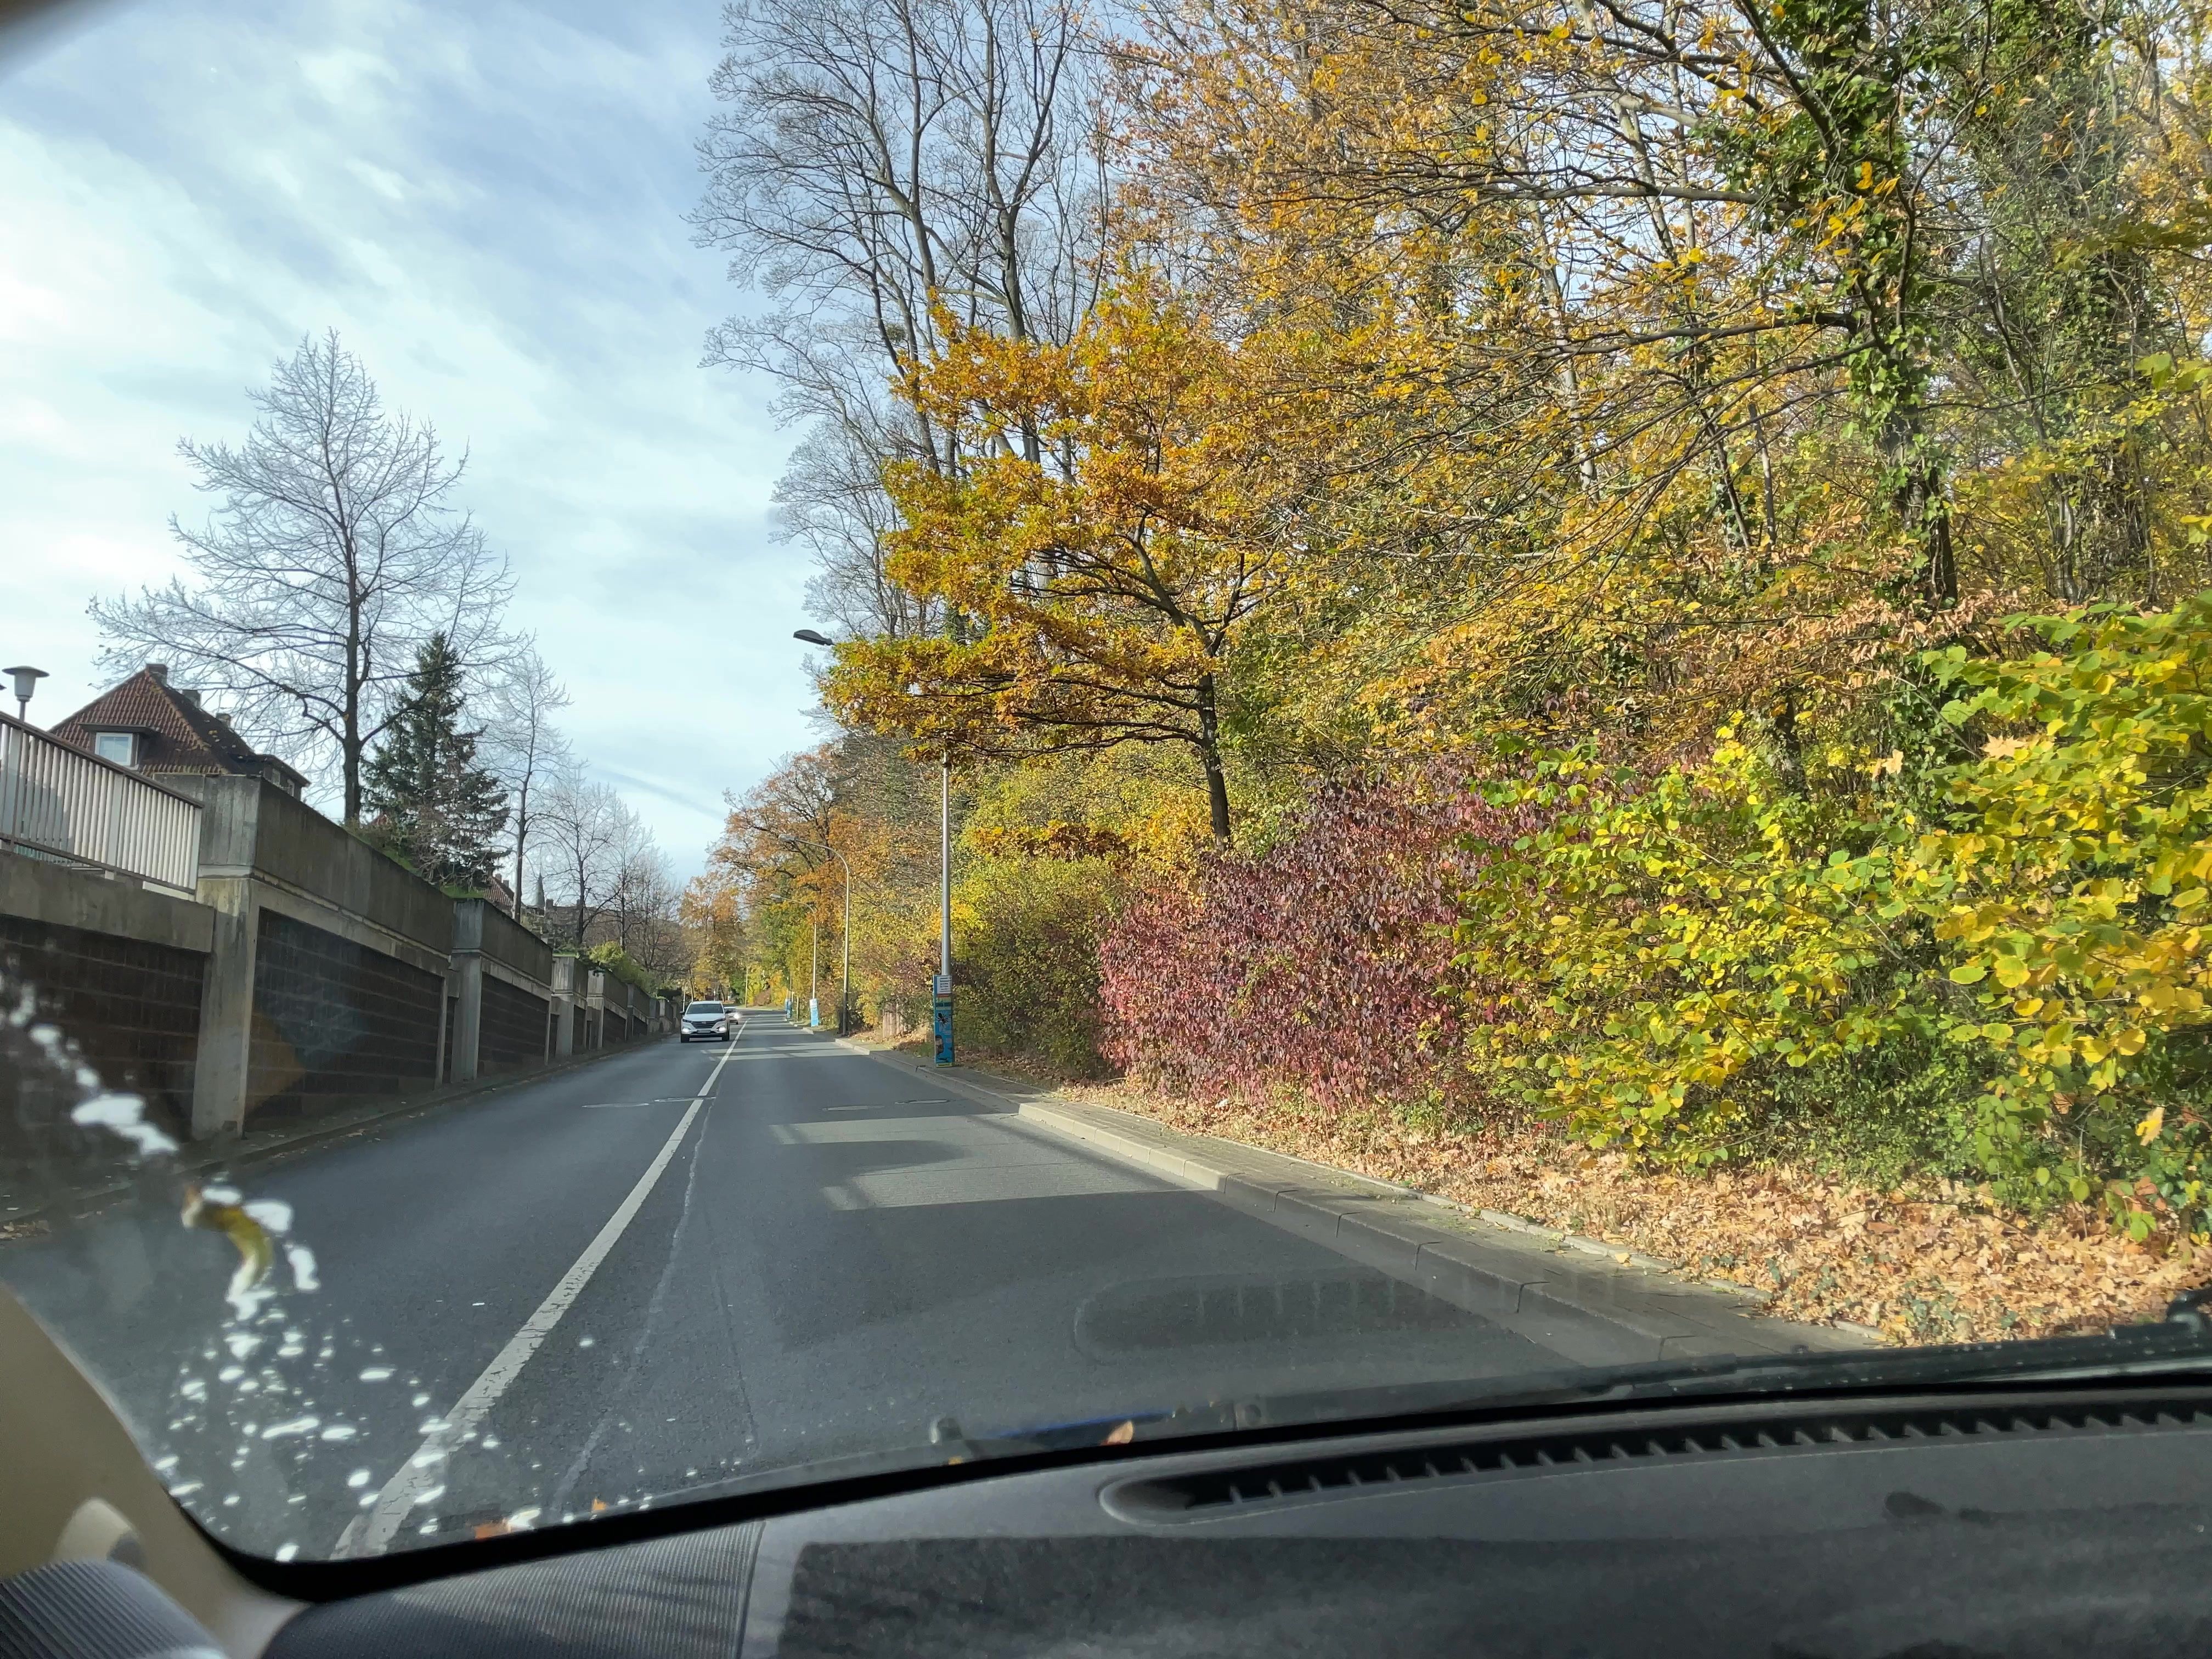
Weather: snowy
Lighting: day
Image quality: slightly poor
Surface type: driving surface
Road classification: razed
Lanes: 2, 4
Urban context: dense urban cluster
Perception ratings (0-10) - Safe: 8.16, Lively: 2.2, Beautiful: 4.49, Boring: 4.91, Depressing: 2.86, Wealthy: 3.31